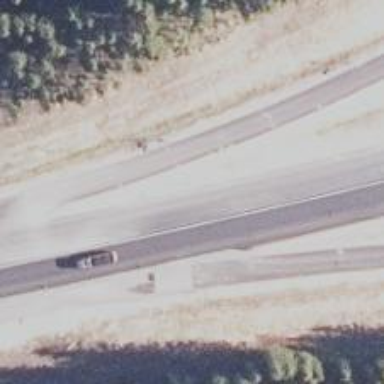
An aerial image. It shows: Trunk highway.